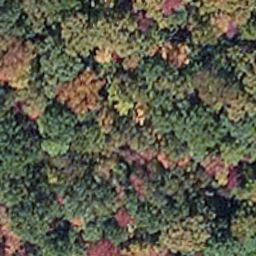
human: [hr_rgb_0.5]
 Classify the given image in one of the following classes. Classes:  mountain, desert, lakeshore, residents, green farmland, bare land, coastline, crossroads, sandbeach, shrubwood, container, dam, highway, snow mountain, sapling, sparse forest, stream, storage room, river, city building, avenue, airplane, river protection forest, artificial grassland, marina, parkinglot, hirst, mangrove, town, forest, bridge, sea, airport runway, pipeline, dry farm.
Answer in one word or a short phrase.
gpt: mangrove